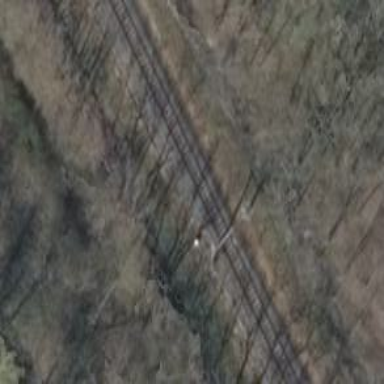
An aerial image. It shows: Light railway signal with light crossing form.